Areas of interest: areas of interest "Church"
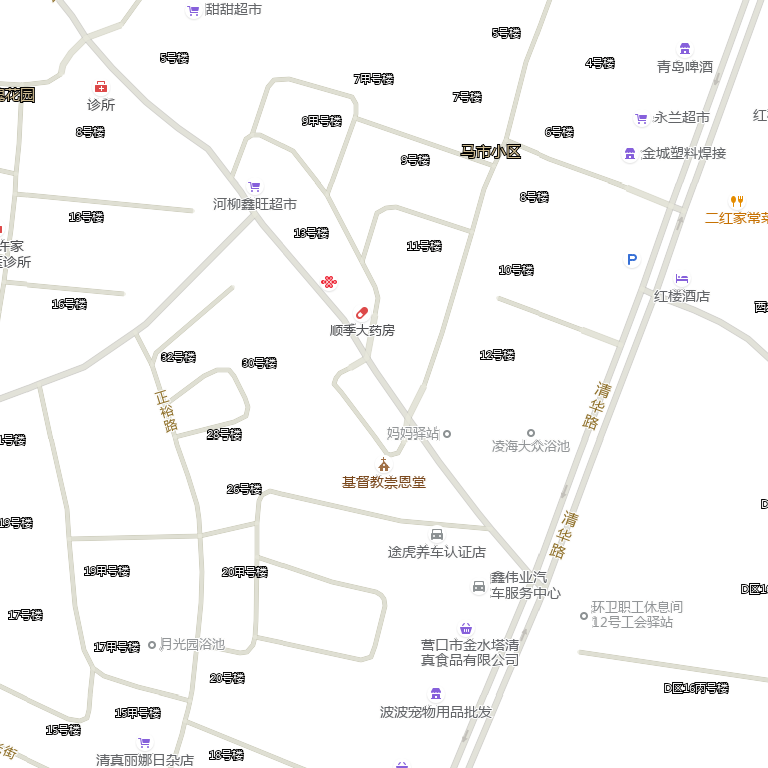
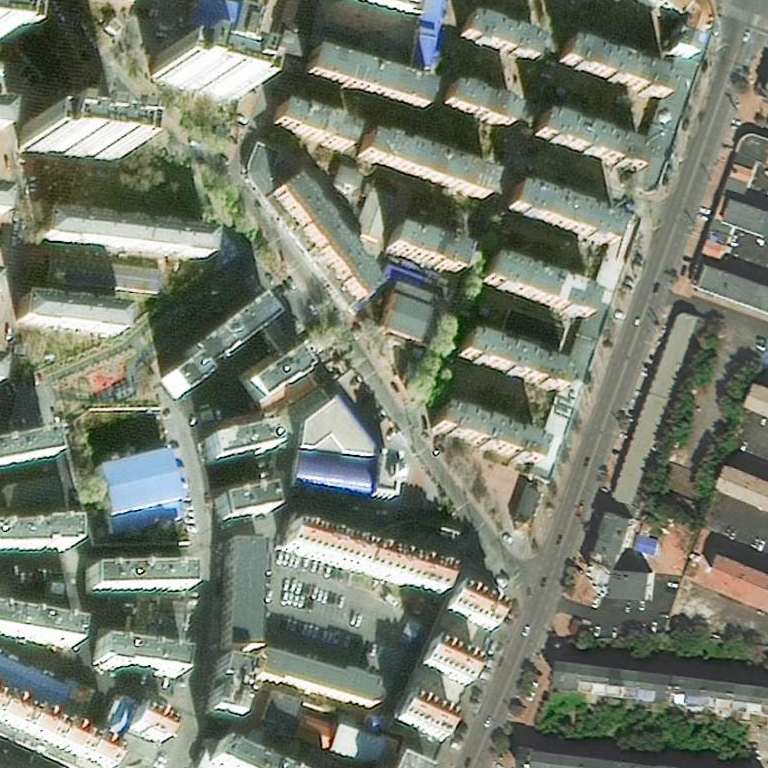